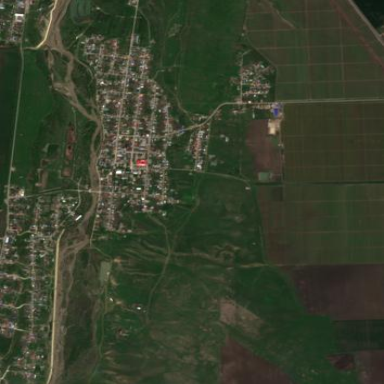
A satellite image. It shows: Residential area located in town.